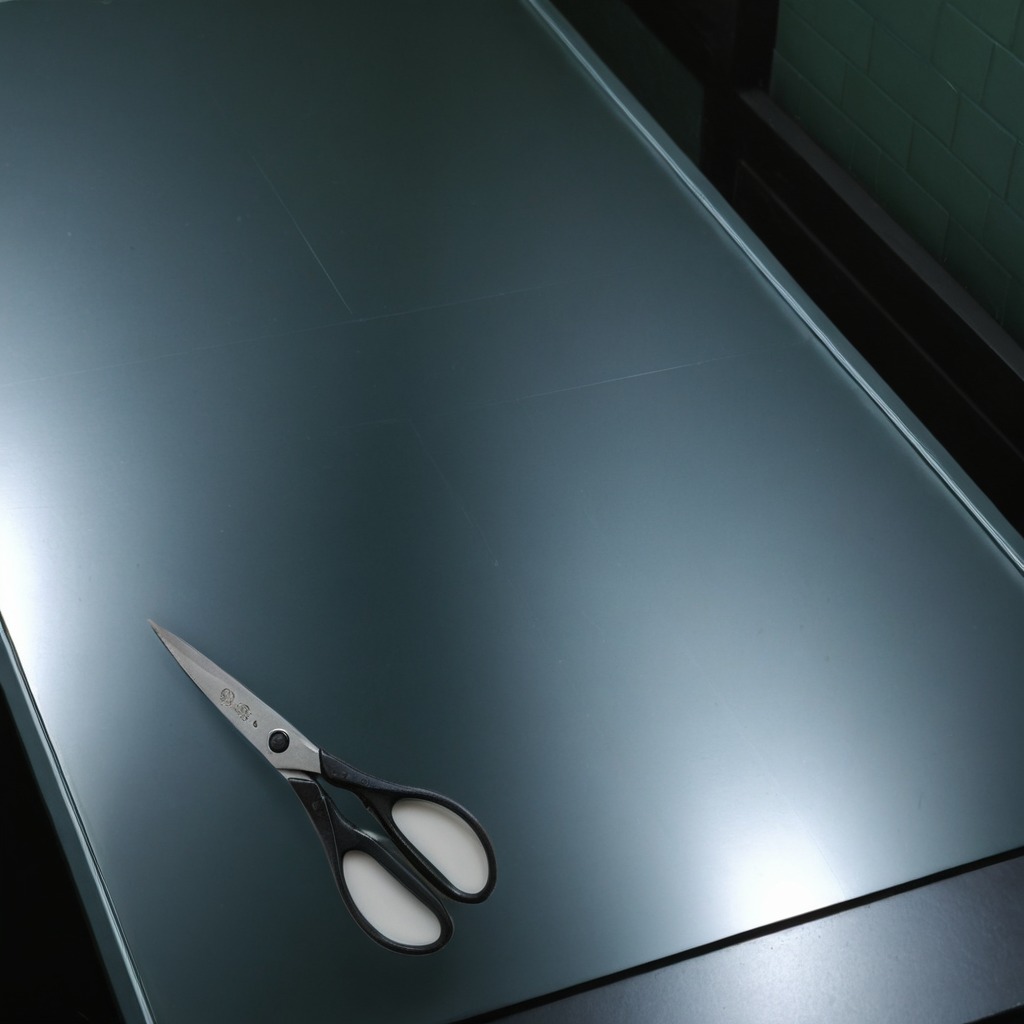
A scissor lying on a clean empty table in a railway signal maintenance room lit by harsh overhead fluorescents photorealistic surface textures crisp shadows high dynamic range